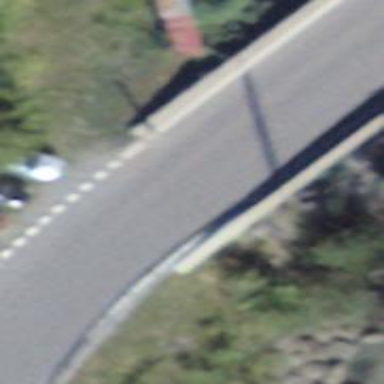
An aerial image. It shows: Tertiary road with bridge.